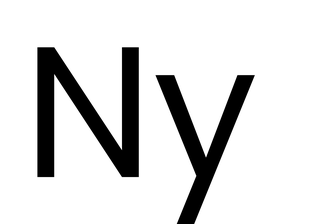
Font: Poppins-Regular